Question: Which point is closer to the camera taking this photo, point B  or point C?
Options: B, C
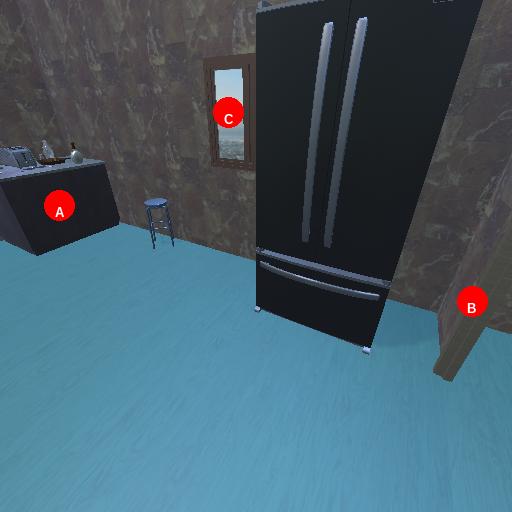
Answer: B